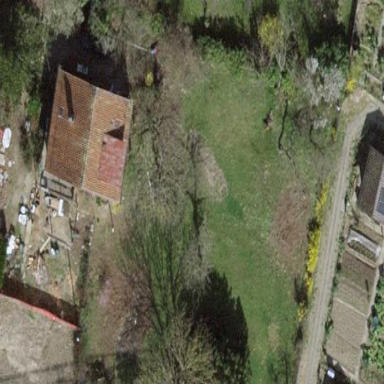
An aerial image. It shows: Garden enclosed by fence.